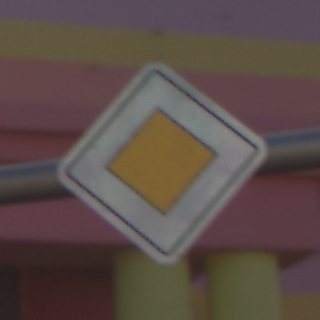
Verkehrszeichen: Vorfahrtsstrasse
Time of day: MorningAfternoon
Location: Outdoor (Special)
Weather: PartlyCloudy
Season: NotSpecified
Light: Natural